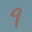
Label: 9